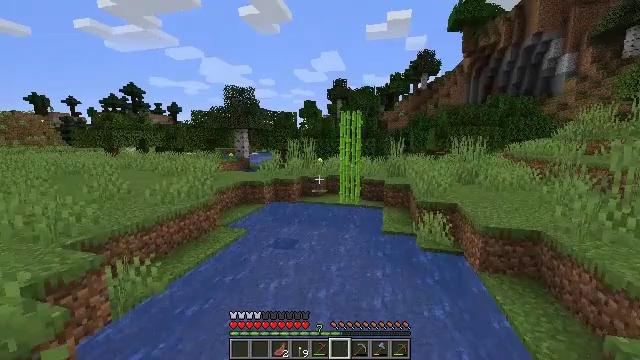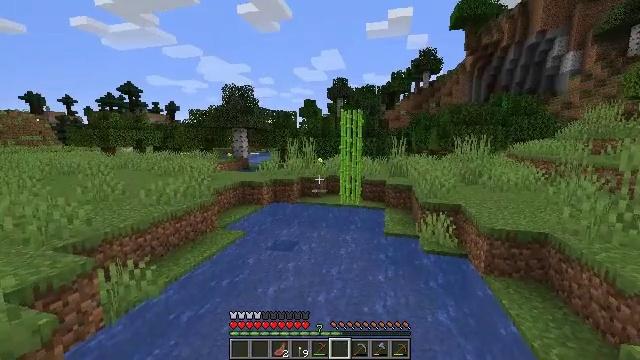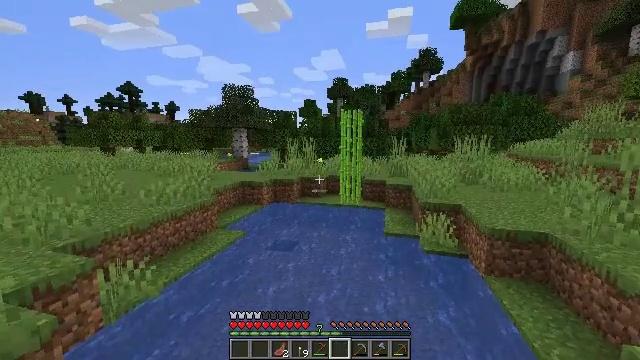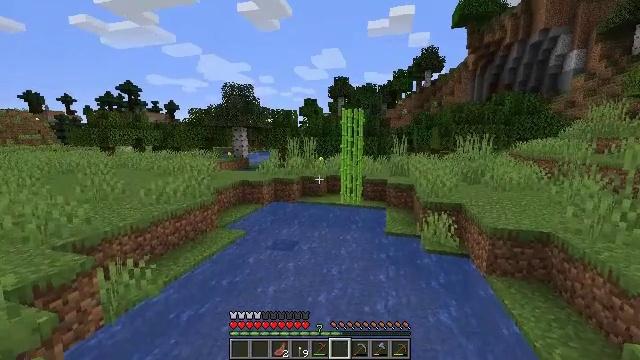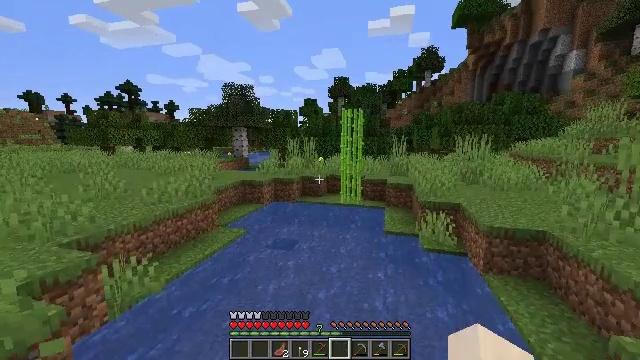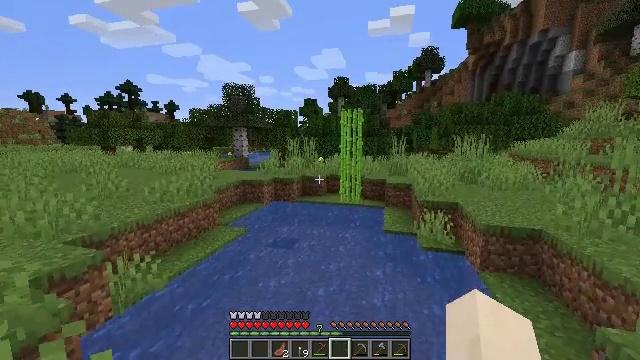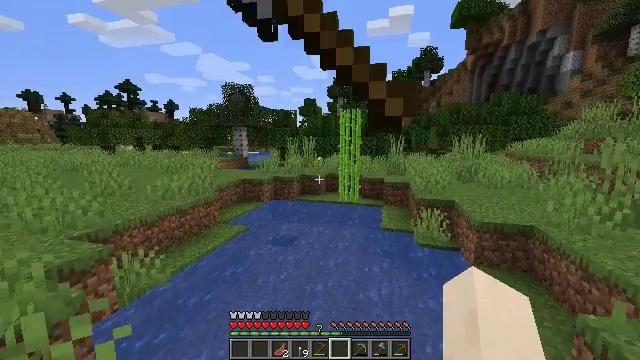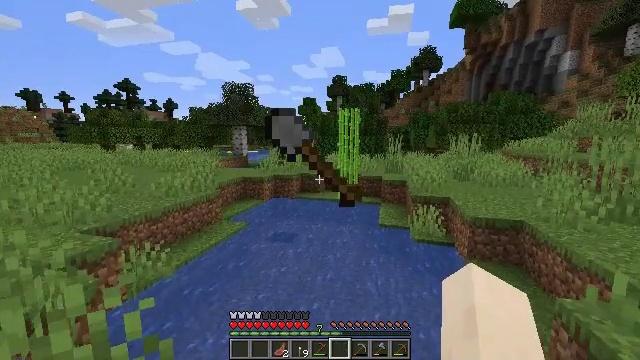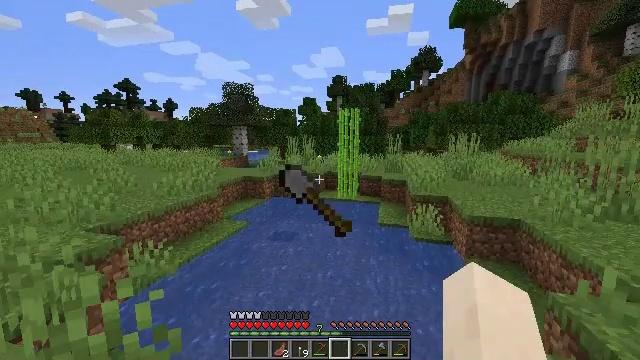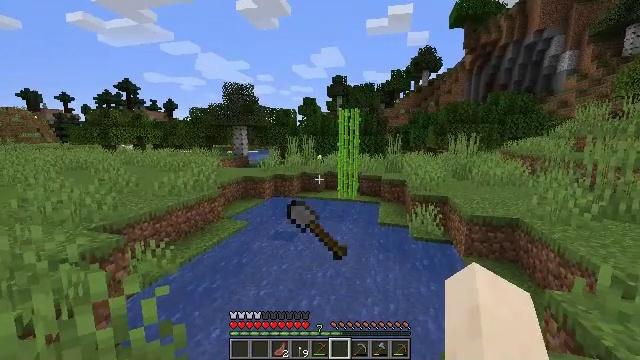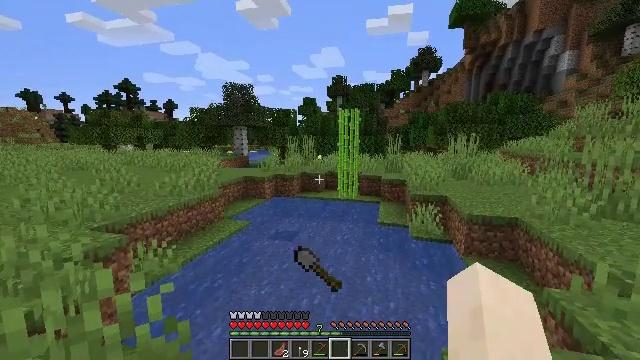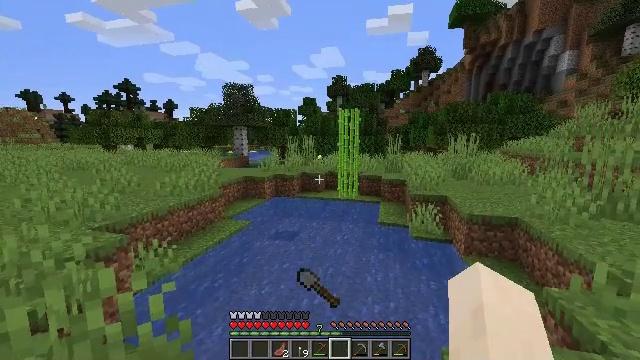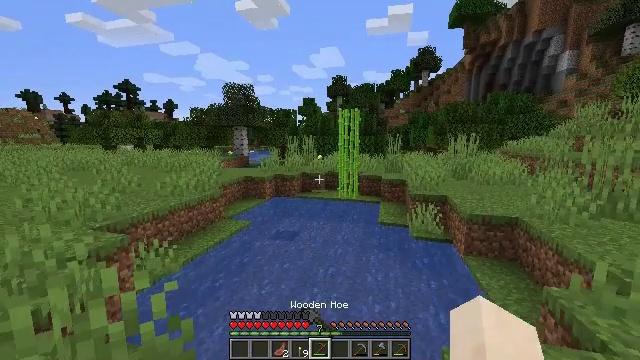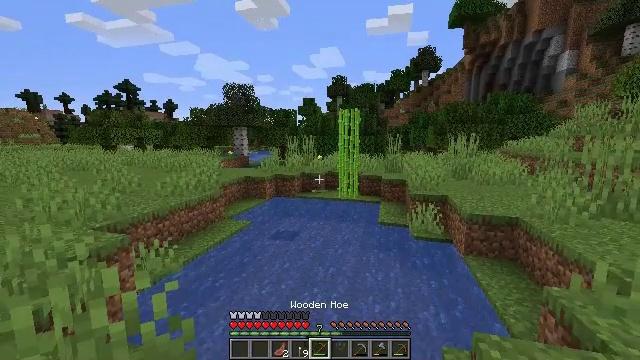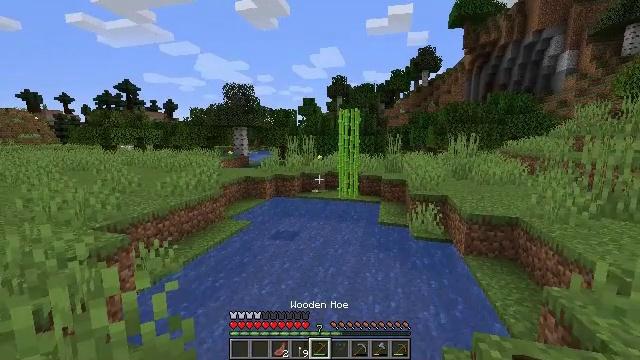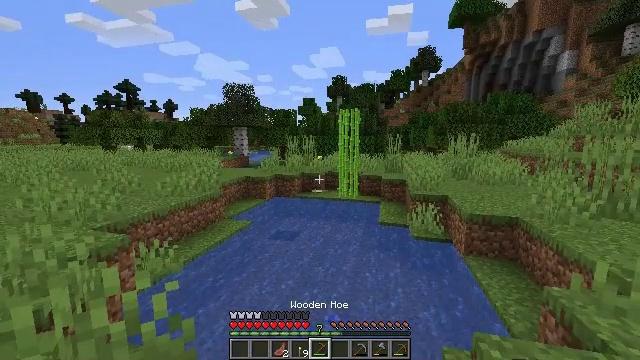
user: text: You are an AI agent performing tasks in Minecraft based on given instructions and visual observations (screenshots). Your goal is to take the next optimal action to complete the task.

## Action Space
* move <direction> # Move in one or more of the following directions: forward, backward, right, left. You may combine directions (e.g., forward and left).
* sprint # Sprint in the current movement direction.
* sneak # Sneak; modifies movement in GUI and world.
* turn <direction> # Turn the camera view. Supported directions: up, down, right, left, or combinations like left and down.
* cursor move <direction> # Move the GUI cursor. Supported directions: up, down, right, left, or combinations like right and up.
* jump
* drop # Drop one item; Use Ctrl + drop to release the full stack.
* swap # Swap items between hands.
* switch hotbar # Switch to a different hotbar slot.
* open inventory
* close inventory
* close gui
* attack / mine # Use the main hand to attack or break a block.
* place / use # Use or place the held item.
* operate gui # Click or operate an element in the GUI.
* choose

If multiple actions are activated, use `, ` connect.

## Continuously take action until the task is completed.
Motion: motion action
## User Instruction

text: Remove a wooden hoe from the inventory.
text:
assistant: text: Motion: no_op
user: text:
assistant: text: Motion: no_op
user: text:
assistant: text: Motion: move back
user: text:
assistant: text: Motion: move back
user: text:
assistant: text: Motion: move back
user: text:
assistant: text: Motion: move back
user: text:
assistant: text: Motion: no_op
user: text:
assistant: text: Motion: no_op
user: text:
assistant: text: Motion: no_op
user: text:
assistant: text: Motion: no_op
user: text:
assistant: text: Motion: no_op
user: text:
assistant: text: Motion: no_op
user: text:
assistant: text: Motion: no_op
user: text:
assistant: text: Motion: no_op
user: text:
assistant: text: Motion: no_op
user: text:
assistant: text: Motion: no_op
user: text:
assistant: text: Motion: no_op
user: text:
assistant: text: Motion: no_op
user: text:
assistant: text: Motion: no_op
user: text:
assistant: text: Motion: move left
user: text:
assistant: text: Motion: move forward and move left, turn down
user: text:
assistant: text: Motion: move forward and move left
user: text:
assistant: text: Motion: move forward and move left, turn right
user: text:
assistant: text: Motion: move forward and move left
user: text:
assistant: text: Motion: turn right, drop
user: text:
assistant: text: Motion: turn right, drop
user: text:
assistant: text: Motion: turn right, drop
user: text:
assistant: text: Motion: turn right, drop
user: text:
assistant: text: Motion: no_op
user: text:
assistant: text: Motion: no_op